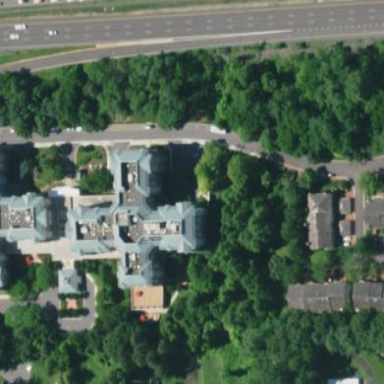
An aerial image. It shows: Residential building.